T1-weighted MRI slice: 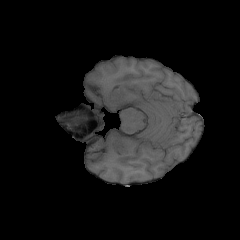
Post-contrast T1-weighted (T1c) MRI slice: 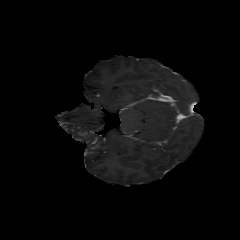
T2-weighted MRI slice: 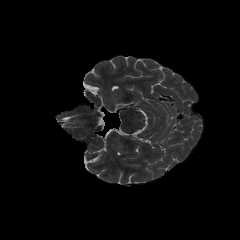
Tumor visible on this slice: yes